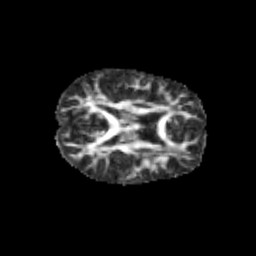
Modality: FA
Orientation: axial
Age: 9
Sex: female
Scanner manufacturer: siemens
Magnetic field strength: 3 T
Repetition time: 3.8 s
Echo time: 0.07 s